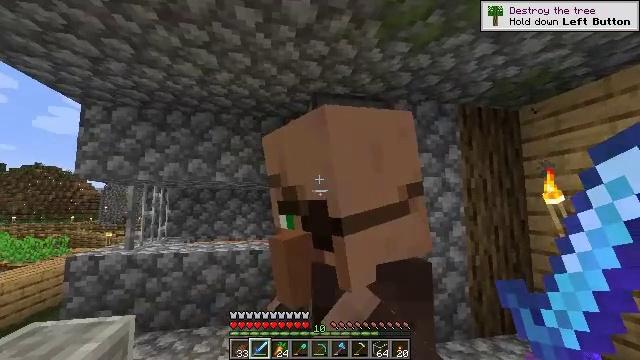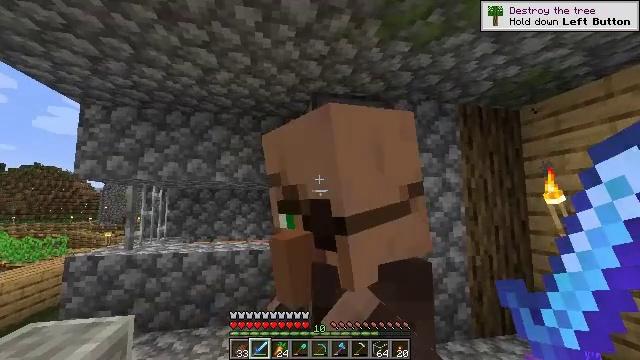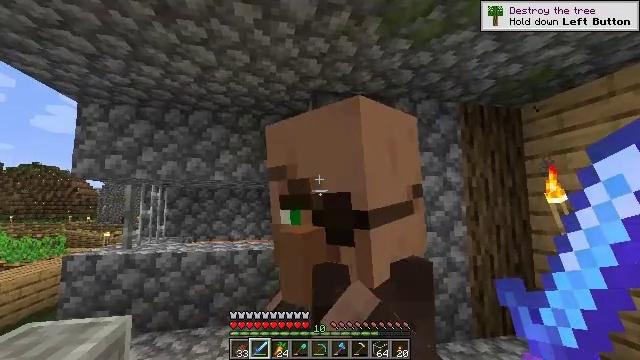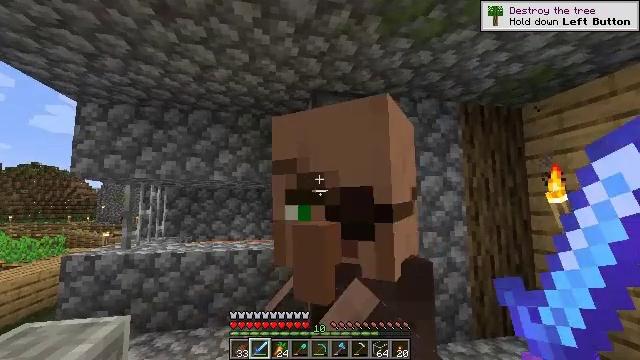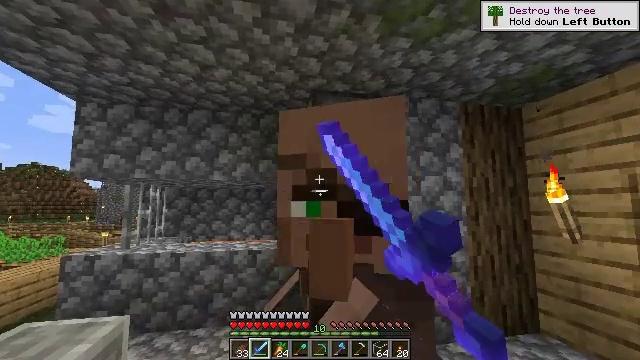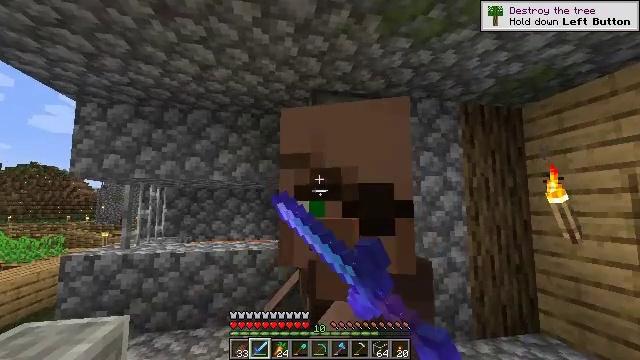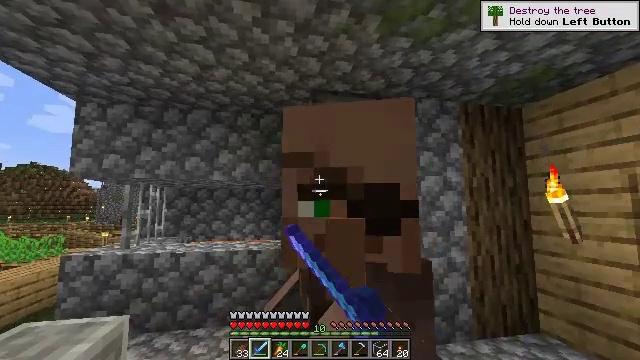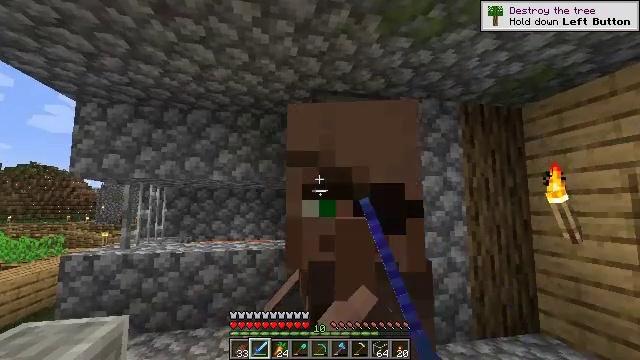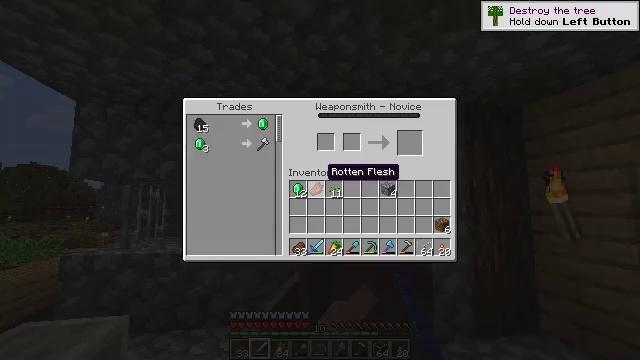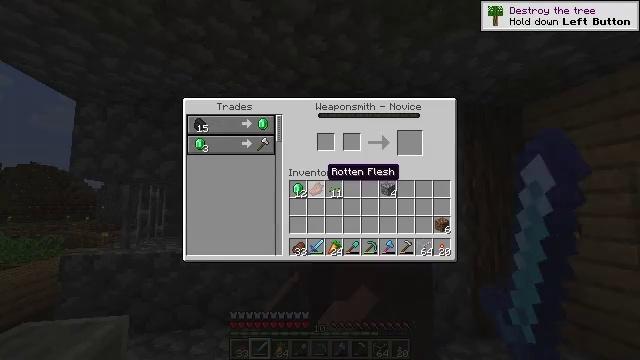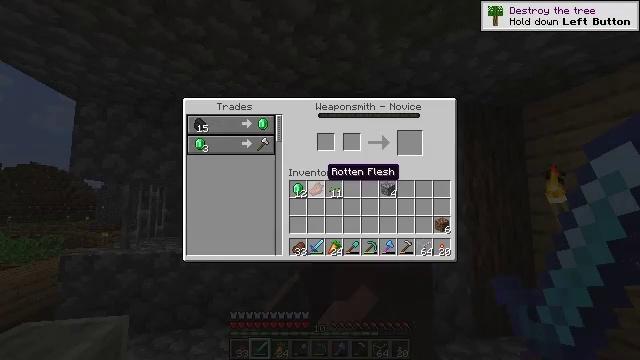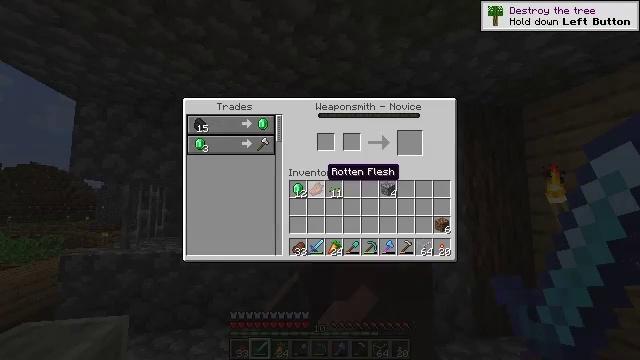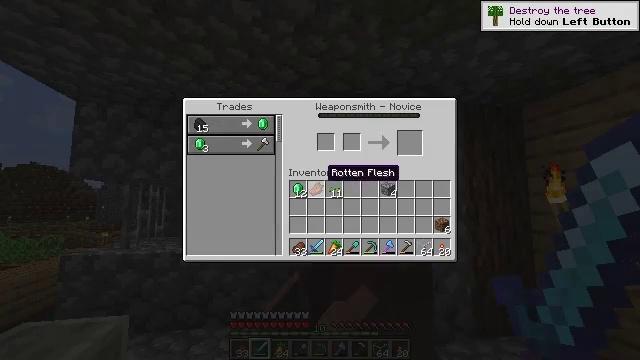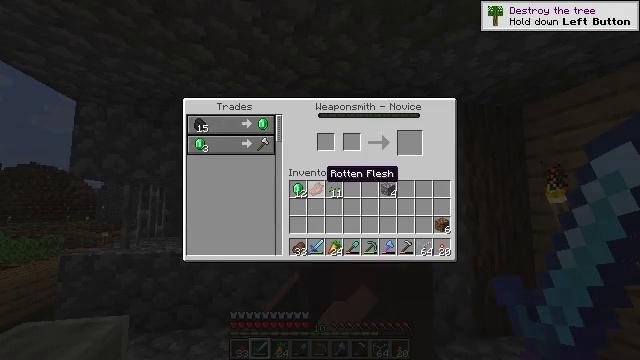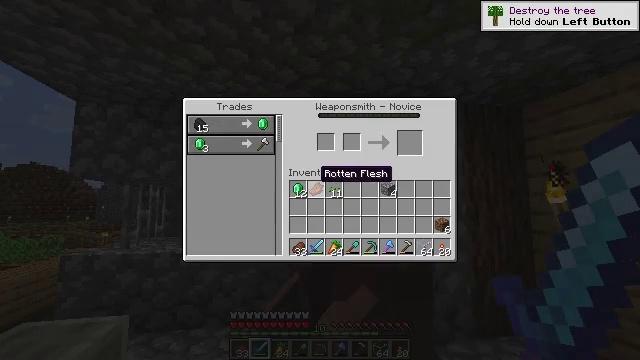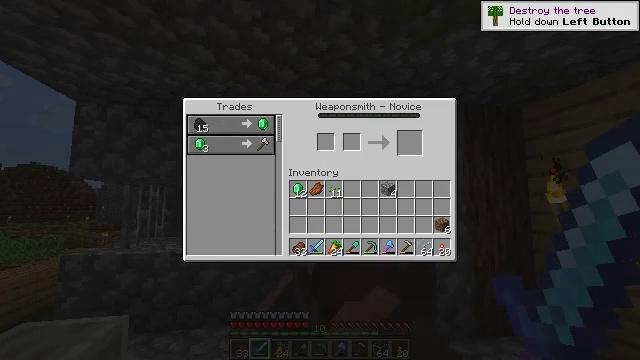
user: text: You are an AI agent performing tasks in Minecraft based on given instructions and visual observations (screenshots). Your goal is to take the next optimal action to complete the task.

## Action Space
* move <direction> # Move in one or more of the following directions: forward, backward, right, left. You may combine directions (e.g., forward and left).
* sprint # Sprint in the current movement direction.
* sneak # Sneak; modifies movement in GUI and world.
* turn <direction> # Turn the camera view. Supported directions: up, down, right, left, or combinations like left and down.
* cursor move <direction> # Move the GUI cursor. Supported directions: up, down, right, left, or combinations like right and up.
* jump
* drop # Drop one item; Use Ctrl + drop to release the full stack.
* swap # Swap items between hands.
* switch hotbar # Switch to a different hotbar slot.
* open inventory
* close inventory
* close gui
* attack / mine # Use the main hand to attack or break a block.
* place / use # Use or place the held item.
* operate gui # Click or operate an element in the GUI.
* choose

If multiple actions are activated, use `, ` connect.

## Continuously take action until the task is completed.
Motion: motion action
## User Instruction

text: craft item air
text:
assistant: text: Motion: no_op
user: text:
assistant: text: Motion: no_op
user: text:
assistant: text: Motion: use / place
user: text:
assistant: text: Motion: use / place
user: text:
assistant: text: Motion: use / place
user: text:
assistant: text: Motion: no_op
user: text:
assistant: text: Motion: no_op
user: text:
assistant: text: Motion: open gui
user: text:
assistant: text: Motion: no_op
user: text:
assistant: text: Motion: no_op
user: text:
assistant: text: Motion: no_op
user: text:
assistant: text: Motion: no_op
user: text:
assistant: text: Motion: no_op
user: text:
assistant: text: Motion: no_op
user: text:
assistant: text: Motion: cursor move left
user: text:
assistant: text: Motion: cursor move left and up
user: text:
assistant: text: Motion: cursor move left and up
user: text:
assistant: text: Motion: no_op
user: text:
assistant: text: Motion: no_op
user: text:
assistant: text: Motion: no_op
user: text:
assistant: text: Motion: no_op
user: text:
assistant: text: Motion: no_op
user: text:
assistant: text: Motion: operate gui
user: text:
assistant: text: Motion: operate gui
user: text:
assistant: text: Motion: operate gui
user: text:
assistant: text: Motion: no_op
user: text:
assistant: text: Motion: cursor move right and down
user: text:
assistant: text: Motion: cursor move right
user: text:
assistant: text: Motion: cursor move right and down
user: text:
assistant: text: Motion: cursor move right and down